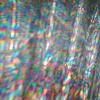
Label: sunburn